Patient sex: M
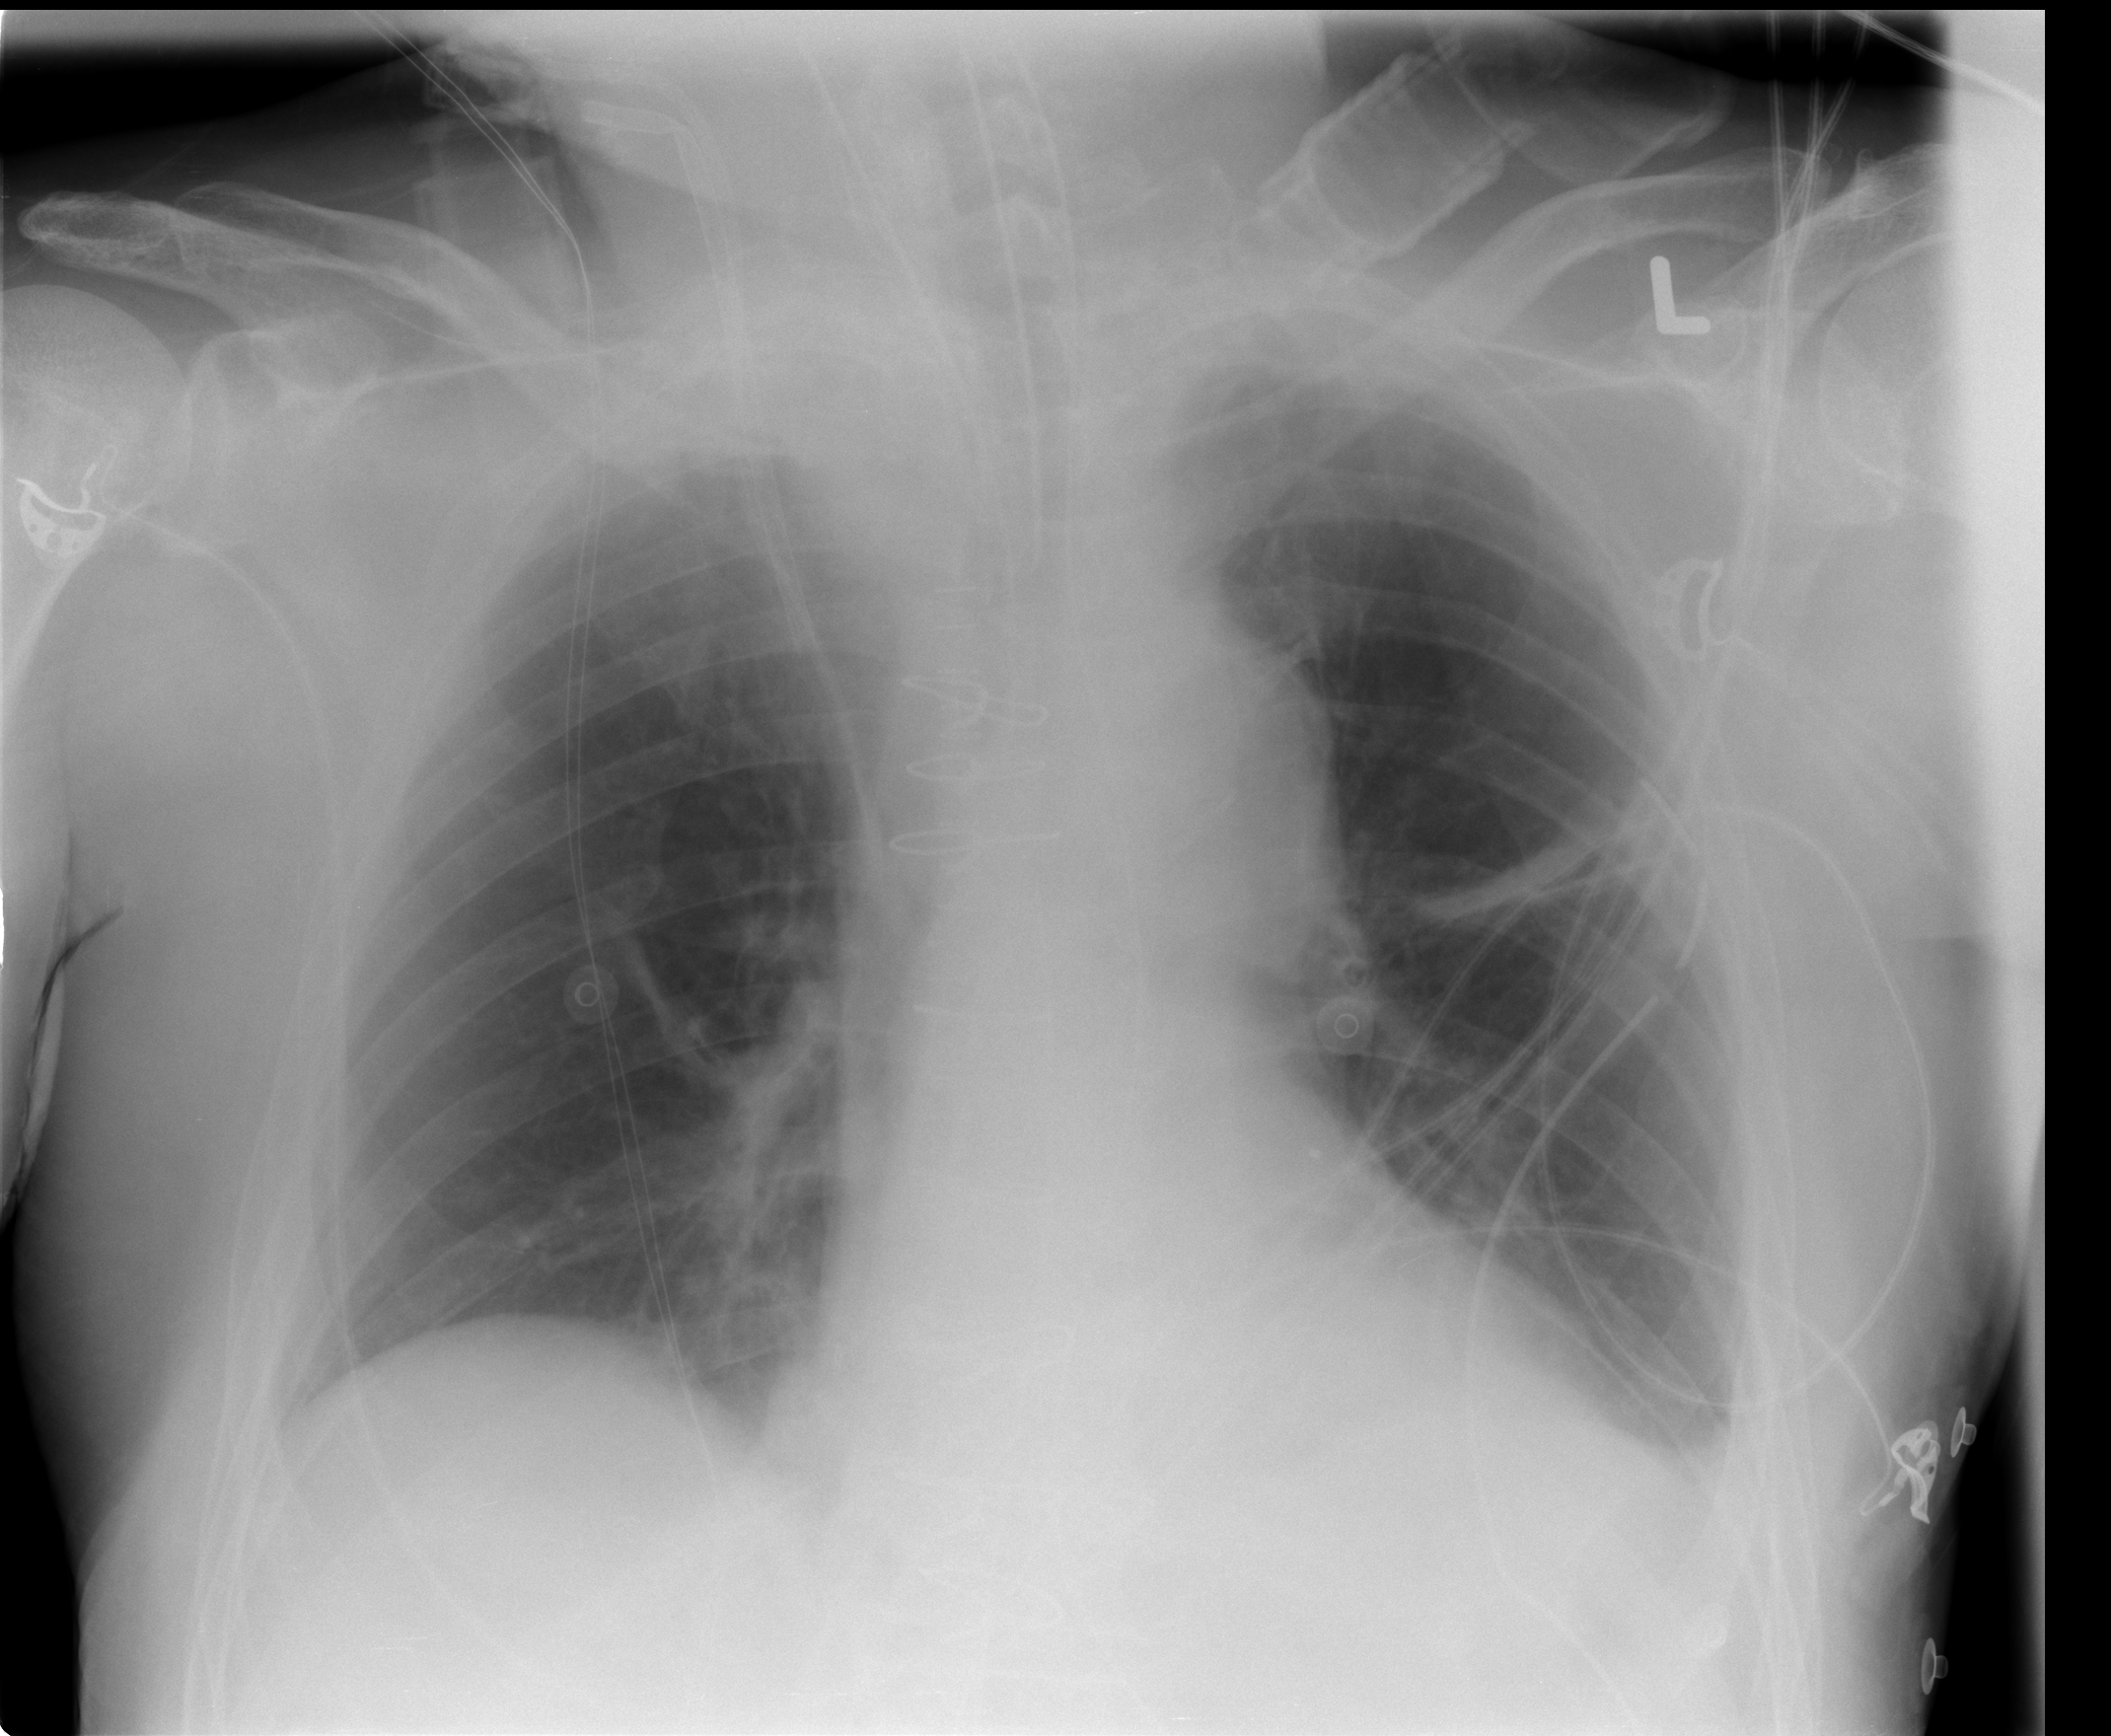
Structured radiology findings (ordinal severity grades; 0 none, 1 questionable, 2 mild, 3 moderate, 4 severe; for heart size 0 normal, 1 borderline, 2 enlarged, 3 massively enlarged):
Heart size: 0
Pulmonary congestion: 0
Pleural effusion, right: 0
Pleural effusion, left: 0
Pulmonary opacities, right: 0
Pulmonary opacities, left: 0
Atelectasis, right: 2
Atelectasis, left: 1